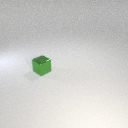
small green metal cube